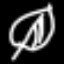
Label: leaf